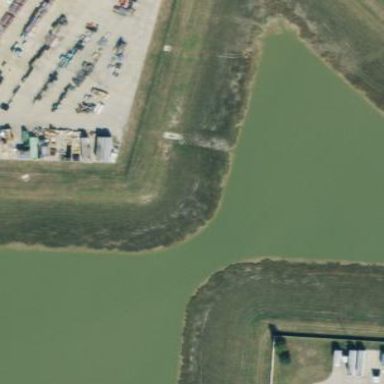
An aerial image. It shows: Retention basin with water.